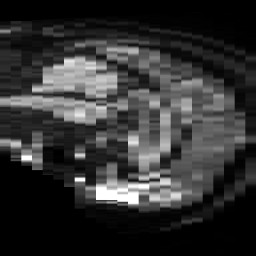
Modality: TRACE
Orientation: sagittal
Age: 50
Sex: male
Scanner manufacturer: philips
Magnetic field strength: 3 T
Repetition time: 3.742 s
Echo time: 0.059 s